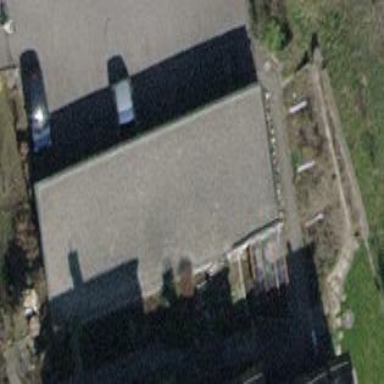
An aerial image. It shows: Group of garages.